Question: I am trying to design an ecommerce web application in MySQL and I am having problems choosing the correct primary keys for the user table. the example given is just a sample example for illustration.

user table have following definition
'''
CREATE TABLE IF NOT EXISTS 'mydb'.'user' (
'id' INT NOT NULL ,
'username' VARCHAR(25) NOT NULL ,
'email' VARCHAR(25) NOT NULL ,
'external_customer_id' INT NOT NULL ,
'subscription_end_date' DATETIME NULL ,
'column_1' VARCHAR(45) NULL ,
'column_2' VARCHAR(45) NULL ,
'colum_3' VARCHAR(45) NULL ,
PRIMARY KEY ('id') ,
UNIQUE INDEX 'username_UNIQUE' ('username' ASC) ,
UNIQUE INDEX 'email_UNIQUE' ('email' ASC) ,
UNIQUE INDEX 'customer_id_UNIQUE' ('external_customer_id' ASC) )
ENGINE = InnoDB
'''
I am facing following issues with the primary key candidate columns:
- - -
- - - -
-
-
- - -
- - -
- can be used as an external reference for a customer and holds no information (maybe non-editable username can be used instead? ) - might leaks information if it is auto incremental (if possible)-
> what are the common practice when choosing user table primary keys for a
scalable ecommerce web application? all feedback appreciated
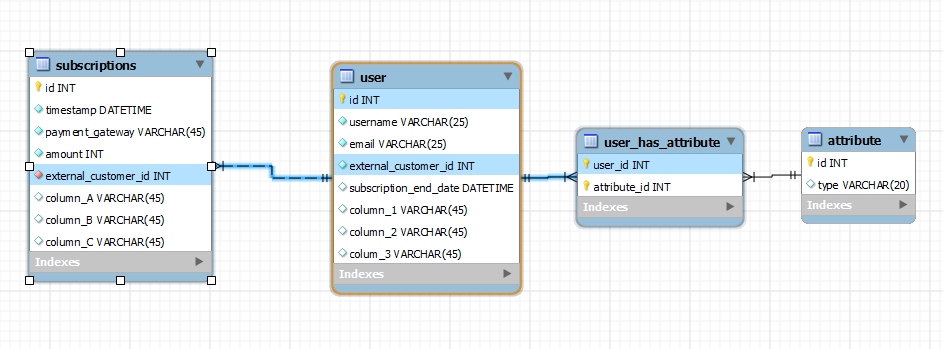
Answer: I don't have anything to say about some of your analysis. If I've cut some of your pros or cons, that only means I don't think I have anything useful to add.
> - - -
First, any column or set of columns declared NOT NULL UNIQUE has all the properties of a primary key. You can use any of them as the target for a foreign key reference, which is what all this is about.
In your case, your structure allows 4 columns to be targets of a foreign key reference: id, username, email, and external_customer_id. You don't have to use the same one the time. It might make sense to use id for 90% of your FK references, and email for 10% of them.
Stability doesn't have anything to do with whether a column has business meaning. Stability has to do with how often, and under what circumstances, a value might change. "Stable" doesn't mean "immutable" unless you're running Oracle. (Oracle can't do ON UPDATE CASCADE.)
Depending on your table structure and indexing, a natural key might perform faster. Natural keys make some joins unnecessary. I did tests before I built our production database. It's probably going to be decades before we reach the point that joins on ID numbers will outperform fewer joins and natural keys. I've written about those tests either on SO or on DBA.
You have three other unique indexes. ( for you. I think at least 90% of the people who build a database don't get that right.) So it's not just that an index on an ID number is more compact than either of those three; it's also an index. (In this table.)
> -
An email address can be considered stable and unique. You can't stop people from sharing email addresses, regardless of whether it's the target for a foreign key reference.
But email addresses can be "lost". In the USA, most university students lose their *.edu email addresses with a year or so of graduation. If your email address comes through a domain that you're paying for, and you stop paying, the email address goes away. I imagine it's possible for email address like those to be given to new users. Whether that creates an unbearable burden is application-dependent.
> -
All values in a SQL database can be changed. It's only unsuitable if your environment doesn't let your dbms honor an ON UPDATE CASCADE declaration in a timely manner. My environment does. (But I run PostgreSQL on decent, unshared hardware.) YMMV.
> - - -
Fewer joins is an important point. I have been on consulting gigs where I've seen the mindless use of ID numbers made people write queries with 40+ joins. Judicious use of natural keys eliminated up to 75% of them.
It's not important to always use surrogate keys as the target for your foreign keys (unless Oracle) or to always use natural keys as the target. It's important to think.
> - -
You can't really say that joining on a varchar() is slower without qualifying that claim. The fact is that, although most joins on varchar() slower than joins on id numbers, they're not necessarily so slow that you can't use them. If a query takes 4ms with id numbers, and 6ms with varchar(), I don't think that's a good reason to disqualify the varchar(). Also, using a natural key will eliminate a lot of joins, so overall system response might be faster. (Other things being equal, 40 4ms joins will underperform 10 6ms joins.)
I can't recall any case in my database career (25+ years) where the width of an index was the deciding factor in choosing the target for a foreign key.
> -
There are actually few systems that let me change my username. Most will let me change my real name (I think), but not my username. I think an uneditable username is completely reasonable.